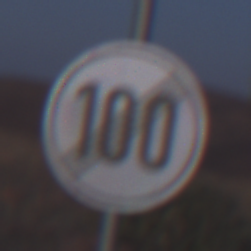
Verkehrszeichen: EndeGeschwindigkeit100
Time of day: SunriseSunset
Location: Outdoor (Nature)
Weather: Clear
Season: NotSpecified
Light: Natural